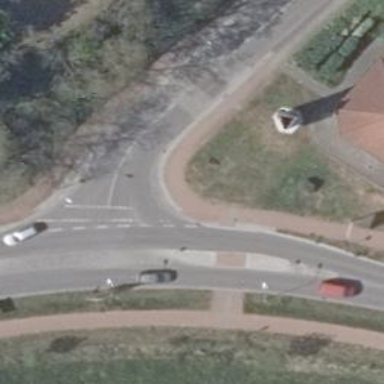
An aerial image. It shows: Unmarked crossing with pedestrian island.